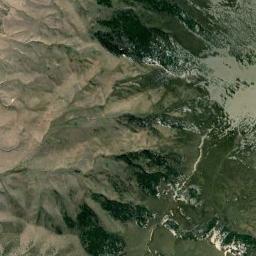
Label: mountain